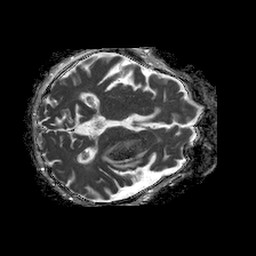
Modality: ADC
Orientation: axial
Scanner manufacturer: philips
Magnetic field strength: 1.5 T
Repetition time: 4.6 s
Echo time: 0.08631 s